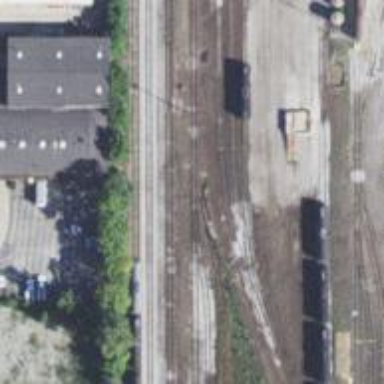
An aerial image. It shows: Railway spur service.